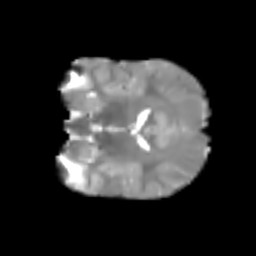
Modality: T2w
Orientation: coronal
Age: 6
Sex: male
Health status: healthy